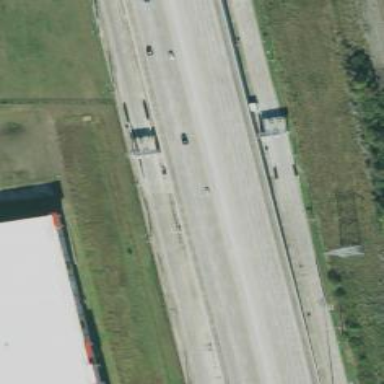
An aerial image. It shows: Toll gantry on the road.